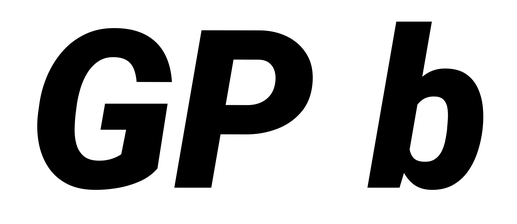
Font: Roboto-Italic_Black_Italic